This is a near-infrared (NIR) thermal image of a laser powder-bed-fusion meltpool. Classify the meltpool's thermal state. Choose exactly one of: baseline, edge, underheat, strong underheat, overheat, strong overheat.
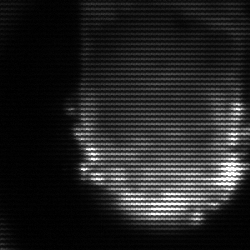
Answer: baseline